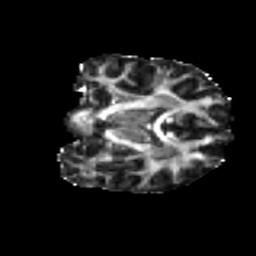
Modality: FA
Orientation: coronal
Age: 39
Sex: female
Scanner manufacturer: ge
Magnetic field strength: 3 T
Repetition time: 7.8 s
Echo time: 0.0609 s